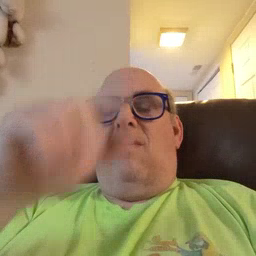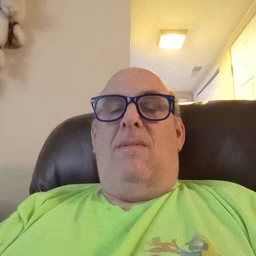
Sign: bug